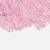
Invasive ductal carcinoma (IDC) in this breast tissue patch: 0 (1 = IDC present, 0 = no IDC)